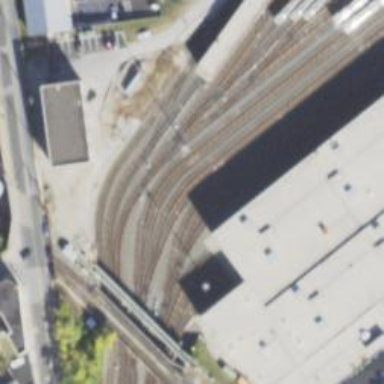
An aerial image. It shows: Yard area with electrified rail tracks.